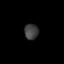
Tissue: prostate
Cell type: Fibroblasts
Senescence score: 0.7643
Nuclear area (px): 215
Mean DAPI intensity: 62.888